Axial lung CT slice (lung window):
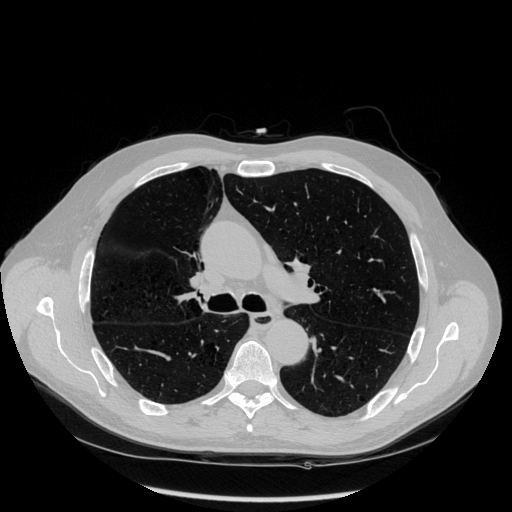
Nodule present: no